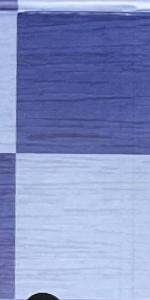
Label: Empty